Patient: sex F, age 59
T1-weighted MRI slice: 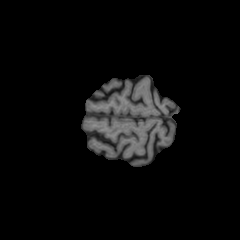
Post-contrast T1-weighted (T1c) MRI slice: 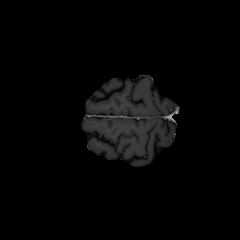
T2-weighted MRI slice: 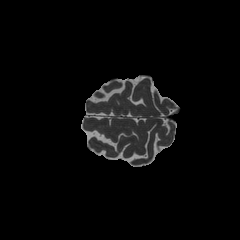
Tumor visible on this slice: no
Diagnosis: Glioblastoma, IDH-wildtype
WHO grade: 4